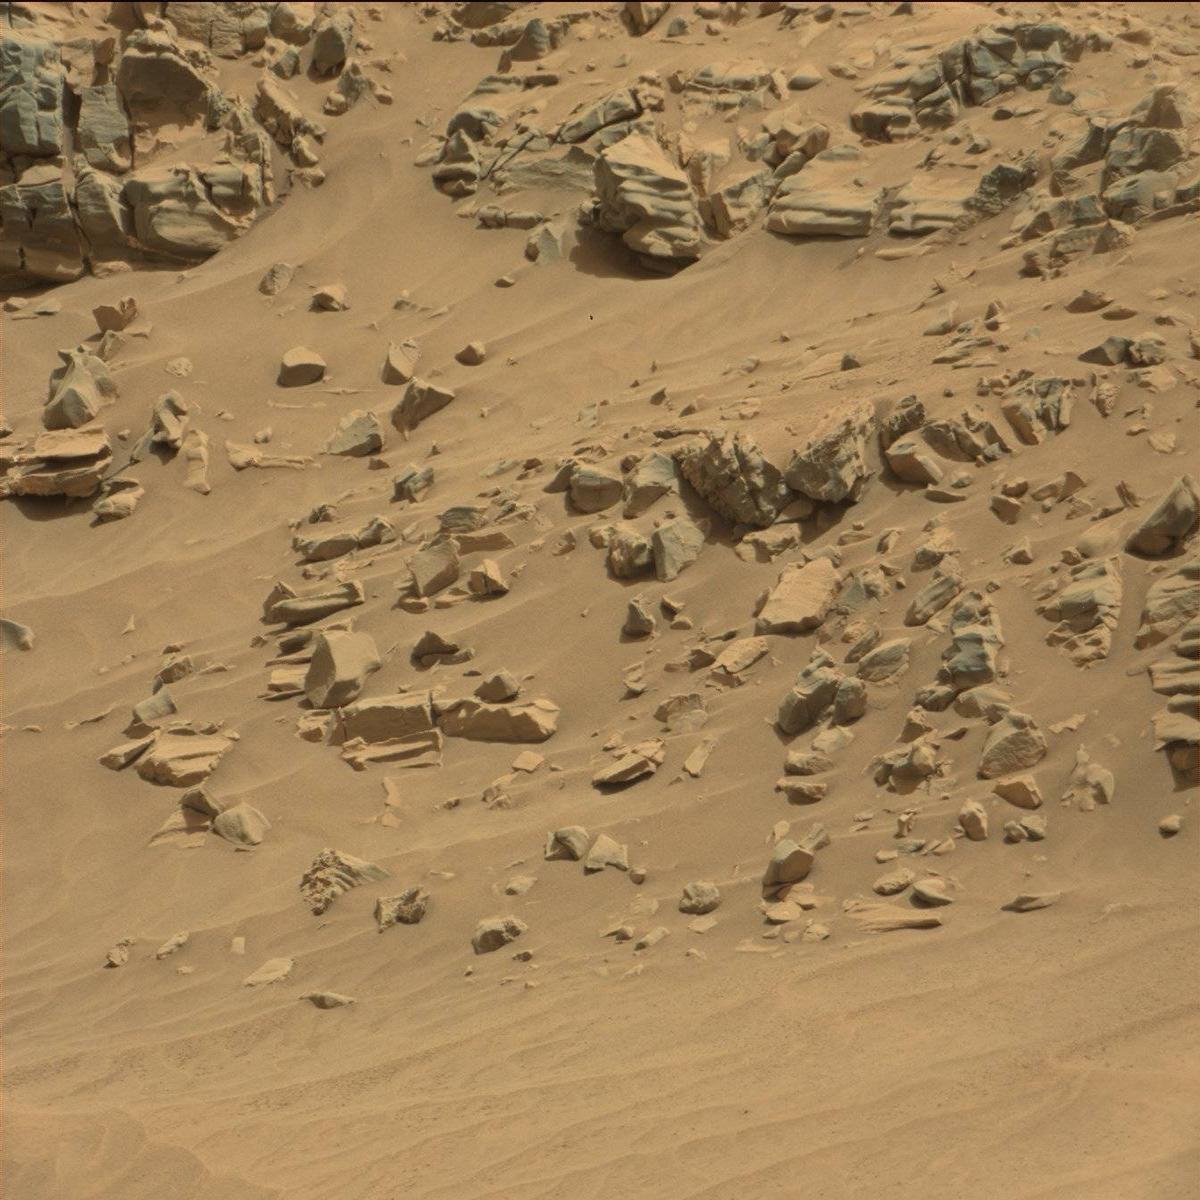
Terrain classes present: Bedrock, Sand / Soil